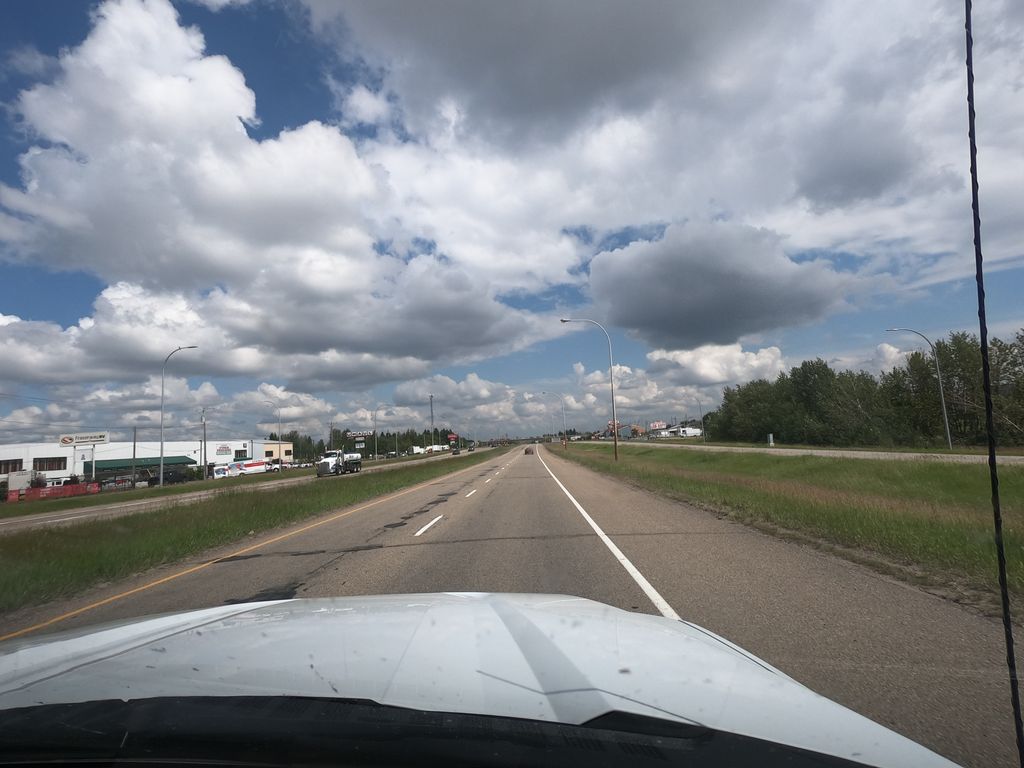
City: edmonton